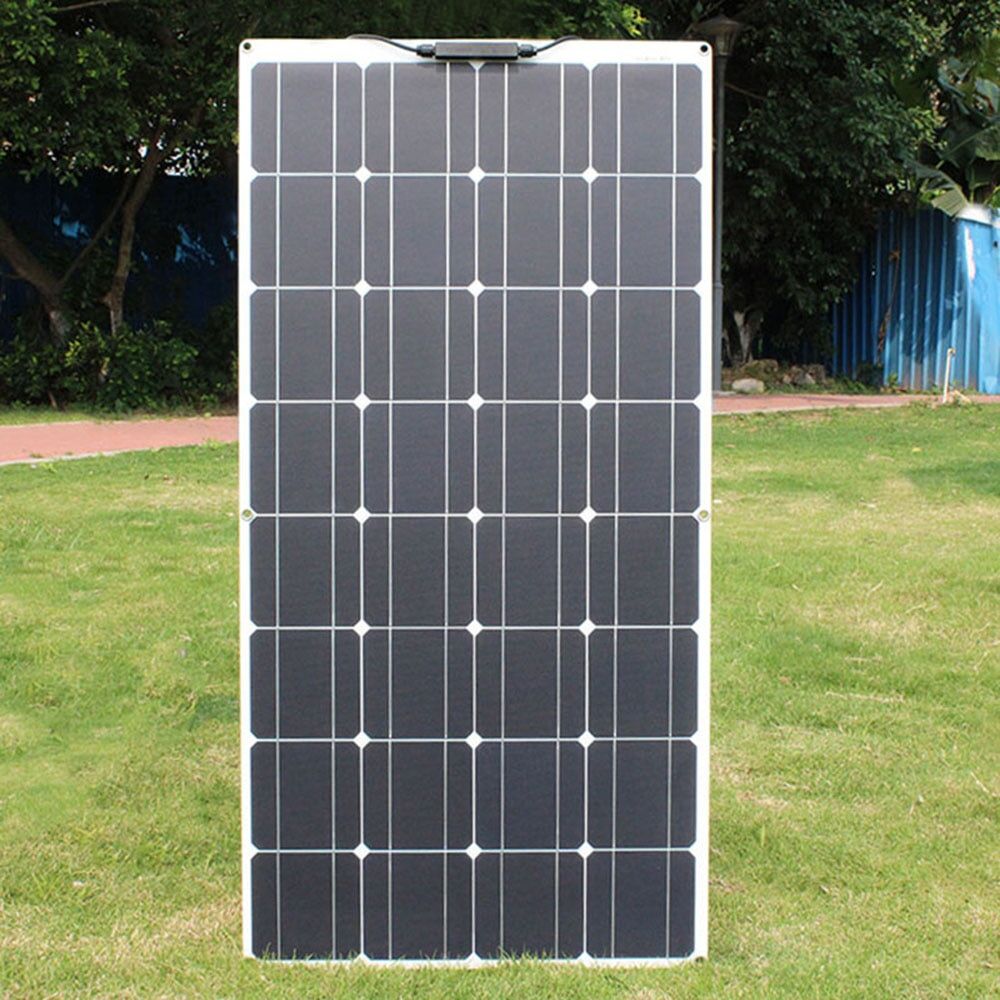
Label: Clean